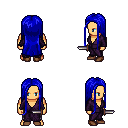
a pixel art fantasy rpg character, male body template, human, tanned skin, purple robe, metal pants, blue extra-long hairstyle, brown shoes, dagger, four views (front, back, left, right), 2x2 character sprite sheet, small pixel art, hard edges, no anti-aliasing